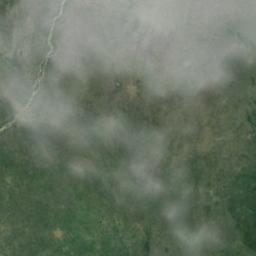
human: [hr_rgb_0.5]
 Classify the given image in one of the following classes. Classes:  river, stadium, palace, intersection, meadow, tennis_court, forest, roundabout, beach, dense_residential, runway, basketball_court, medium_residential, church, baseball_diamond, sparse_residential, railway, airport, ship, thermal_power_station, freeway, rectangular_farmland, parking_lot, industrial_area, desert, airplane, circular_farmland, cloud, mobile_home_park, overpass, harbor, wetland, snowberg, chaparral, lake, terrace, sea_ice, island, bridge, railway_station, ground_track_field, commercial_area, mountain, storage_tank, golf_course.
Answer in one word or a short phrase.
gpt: cloud